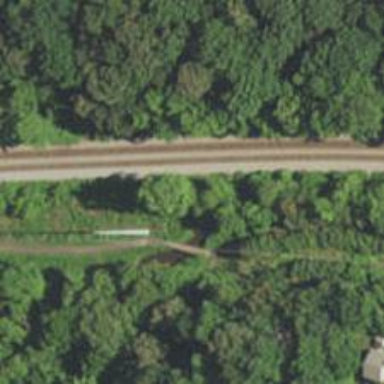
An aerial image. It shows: Bridge over cycleway.